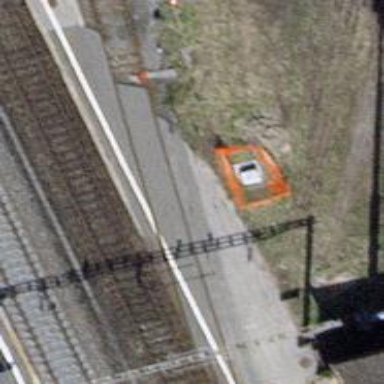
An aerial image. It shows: Single-track electrified rail service spur with contact line.